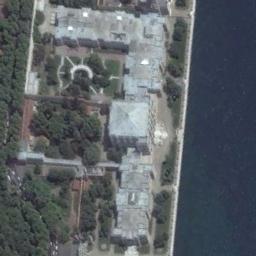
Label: palace